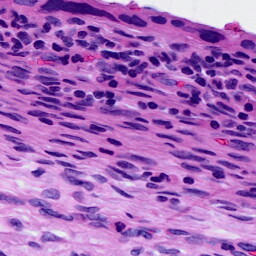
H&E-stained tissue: Cervix